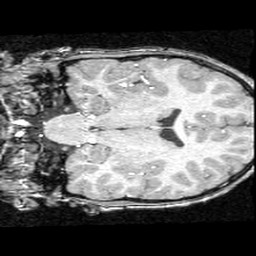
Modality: T1w
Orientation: coronal
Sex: male
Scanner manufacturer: ge
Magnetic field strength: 1.5 T
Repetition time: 21 s
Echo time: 0.008 s